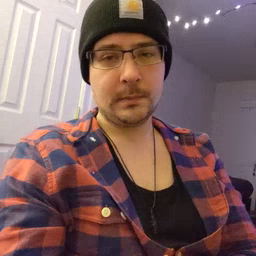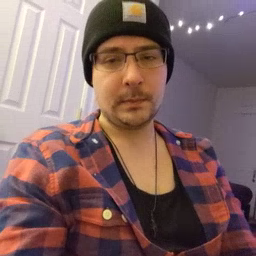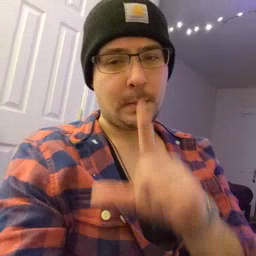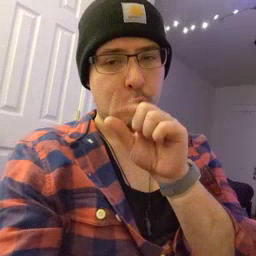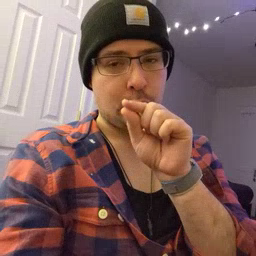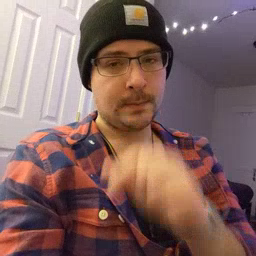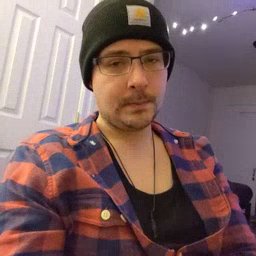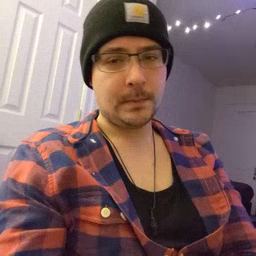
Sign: bird